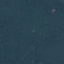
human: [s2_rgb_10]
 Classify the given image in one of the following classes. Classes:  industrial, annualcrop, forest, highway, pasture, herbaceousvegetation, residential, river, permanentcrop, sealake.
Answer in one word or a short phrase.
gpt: Forest